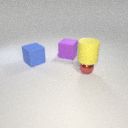
large blue rubber cube behind small red metal sphere